Question: I am working on getting some meta-data working on Android. Most specifically, I am getting application-level meta-data to set a View's background in the following formats:
'''
<meta-data android:name="background"
android:value="red" />
<meta-data android:name="background"
android:resource="@drawable/my_red_background" />
<meta-data android:name="background"
android:value="#FF0000" />
'''
I am using the following code to parse the information:
'''
ApplicationInfo app = getPackageManager().getApplicationInfo(getPackageName(), PackageManager.GET_META_DATA);
Bundle metaData = app.metaData;
if (metaData != null) {
int resourceID = metaData.getInt("background", -1);
if (resourceID != -1) {
//set the background resource of my view (THIS WORKS)
}
else {
String background = metaData.getString("background");
if (background != null) {
try {
backgroundColor = Color.parseColor(background);
//Set background color (THIS WORKS for 'red', 'blue', etc.)
}
catch (IllegalArgumentException e) {
e.printStackTrace();
}
}
}
'''
If I use the resource method and point it at a drawable, this works. If I use a color string like "red", "blue", "yellow", etc - these also work. However, if I attempt to use a color in any of the formats preceded by a hashmark (#FF0000, #FFFF0000, etc), this does not work, even though the <URL> suggests that it should:

Is this a known bug? Is there a simple workaround (other than just using a simple string or a drawable reference)? Or am I missing something? I am using a Asus Transformer Prime 10.1 TF301 Tablet to test (Android 4.0.3).
I wanted to note that this is not a problem with 'Color.parseColor()'. Android never enters the statement 'if (background != null)', so somehow the meta data is not getting recognized as a String at all.
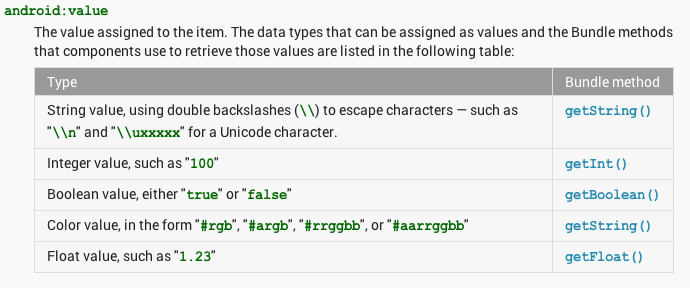
Answer: Solved! This is not an Android bug, per-se, but rather an Android documentation bug (). A hex color needs an escape character for it to be handled correctly:
'''
<meta-data android:name="background"
android:value="\#FF0000" />
'''